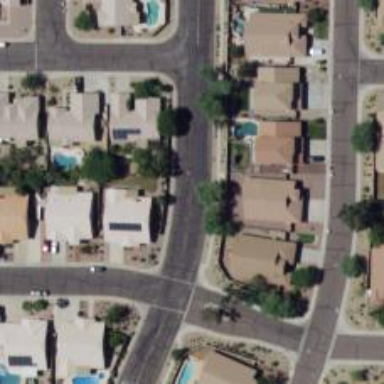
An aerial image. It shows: Smooth asphalt road in residential area.